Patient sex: M
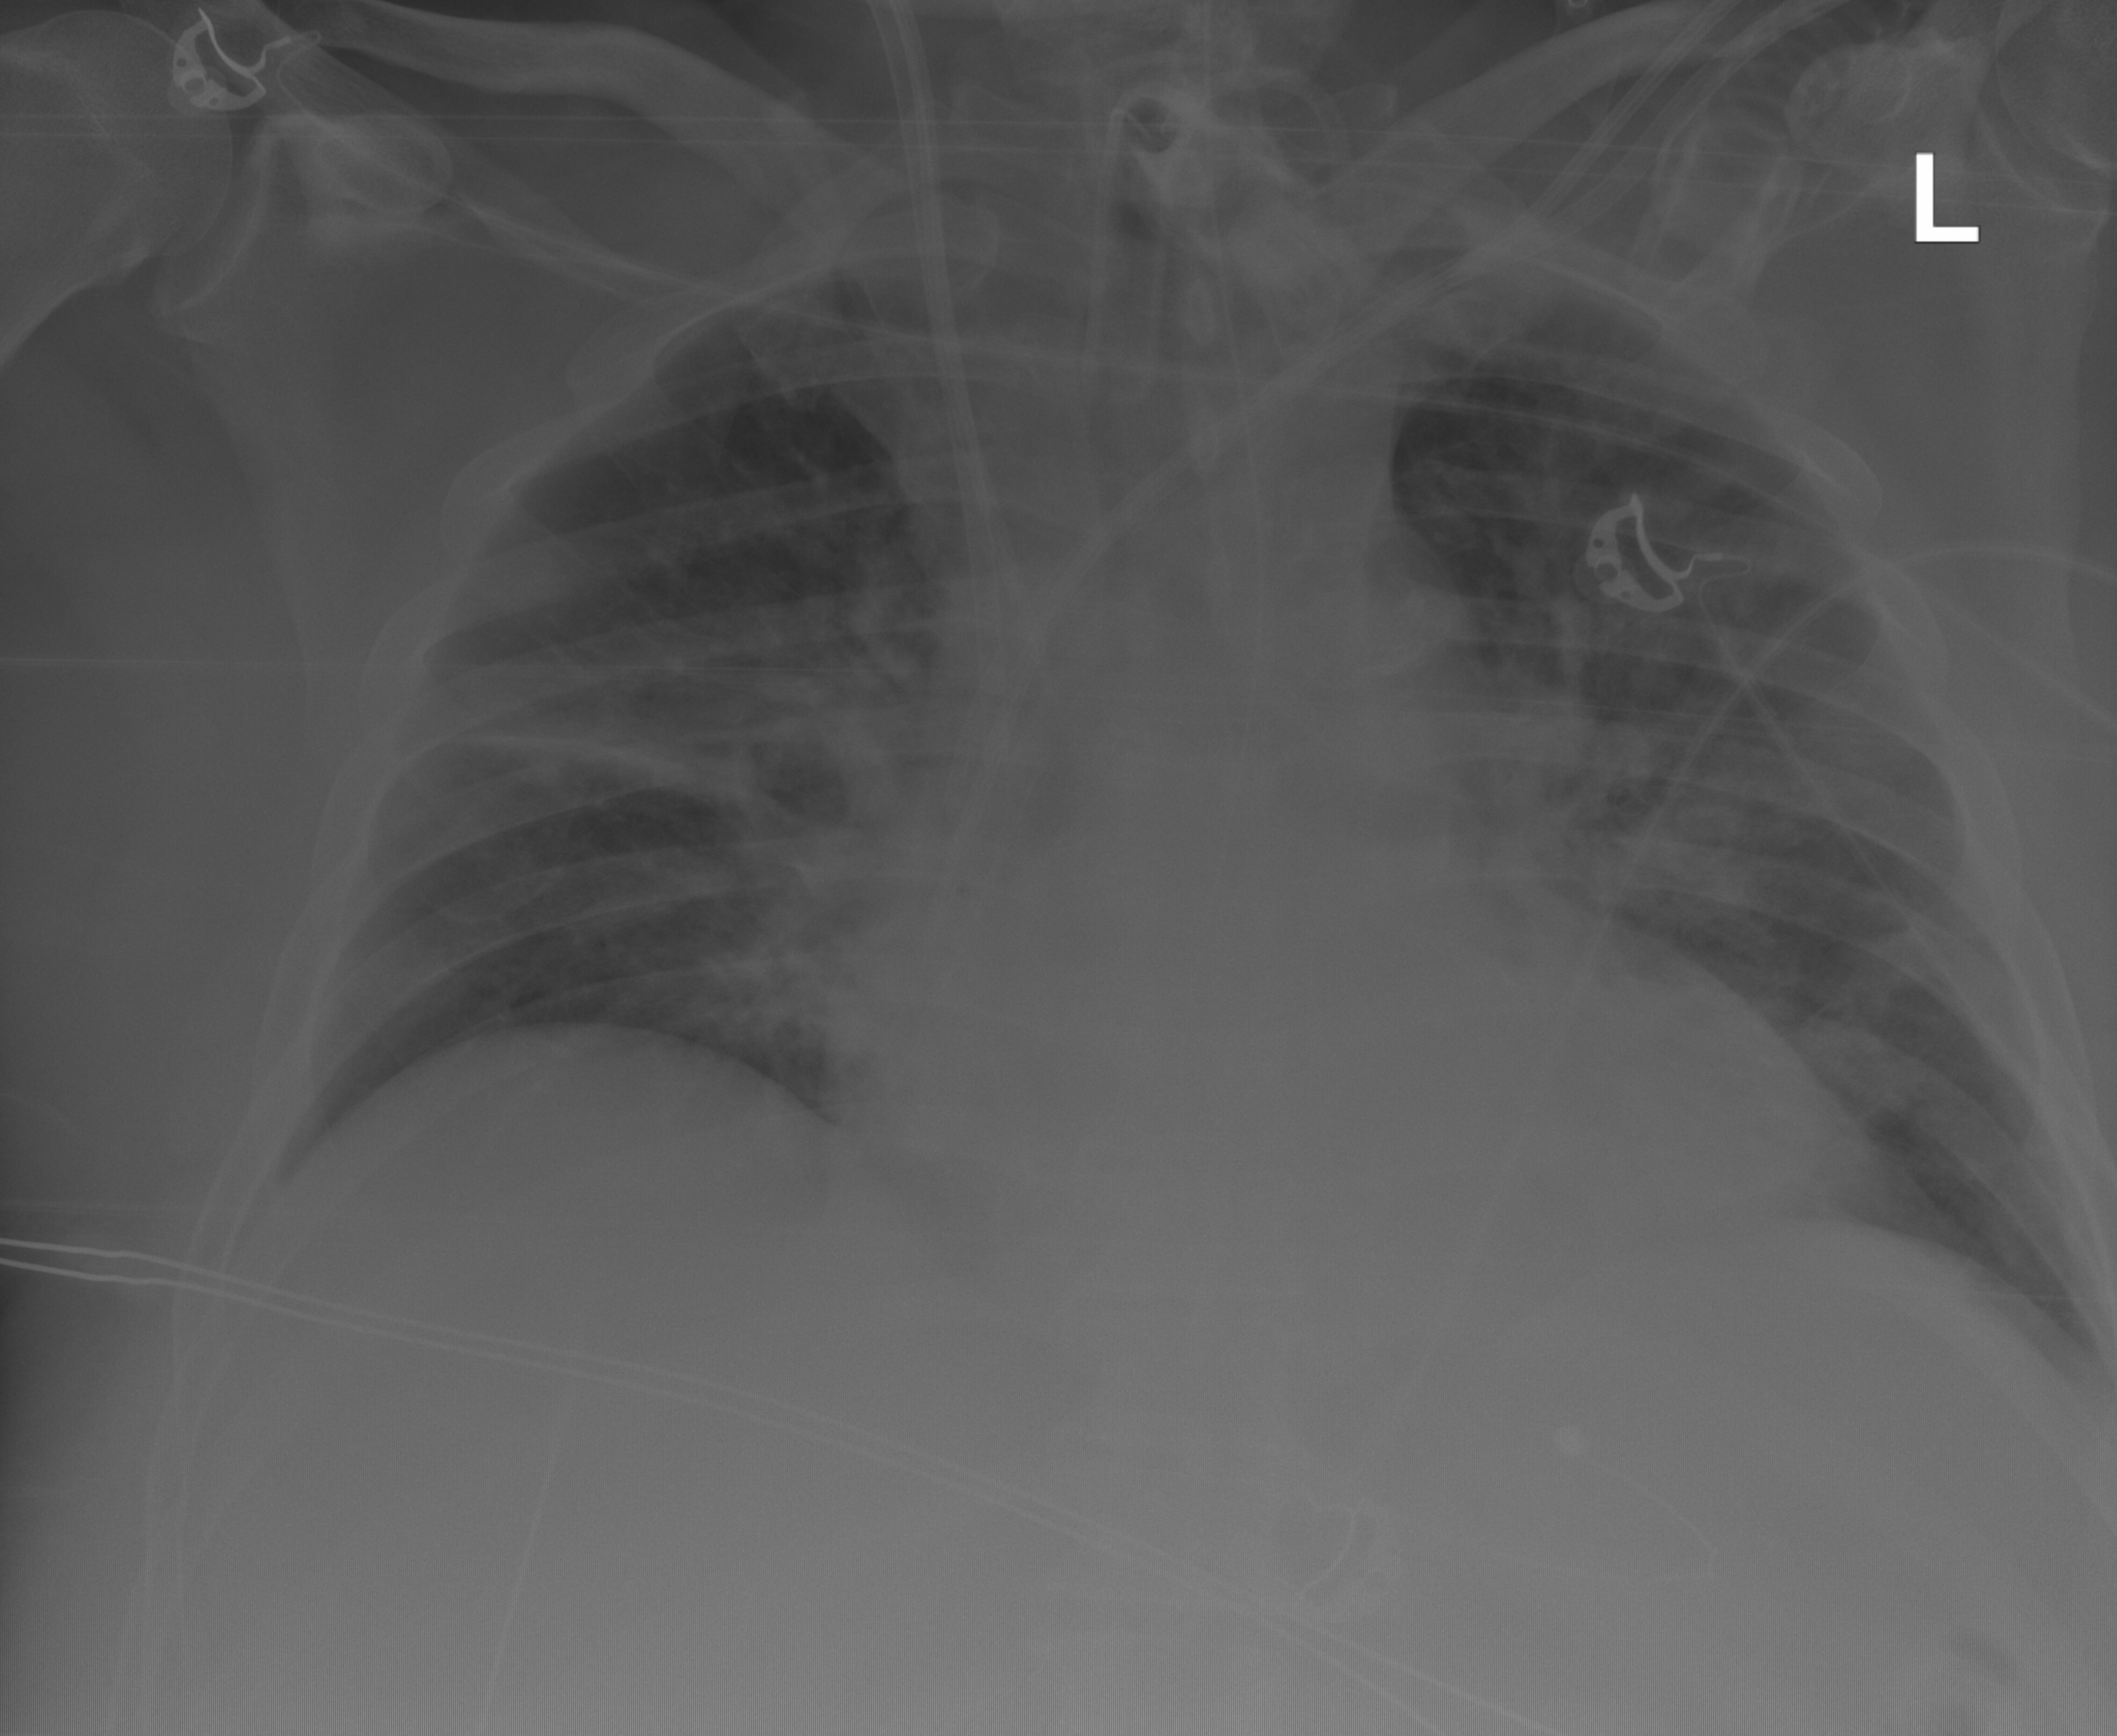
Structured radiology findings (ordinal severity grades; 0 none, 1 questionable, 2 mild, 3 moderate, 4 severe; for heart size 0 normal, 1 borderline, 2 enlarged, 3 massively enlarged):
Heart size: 2
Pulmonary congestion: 2
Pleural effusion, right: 0
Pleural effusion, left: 0
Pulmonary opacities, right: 2
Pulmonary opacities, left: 2
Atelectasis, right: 2
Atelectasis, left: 2